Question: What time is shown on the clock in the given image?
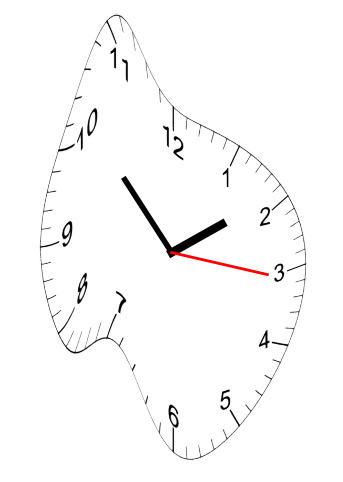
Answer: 01:52:16